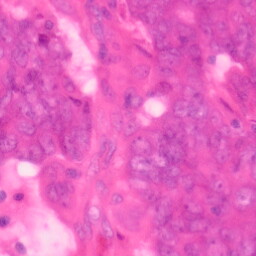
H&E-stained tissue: Colon